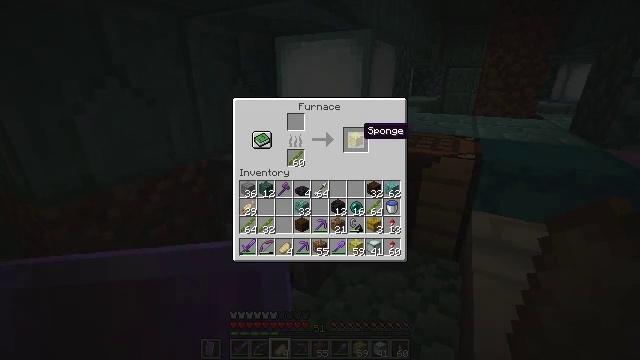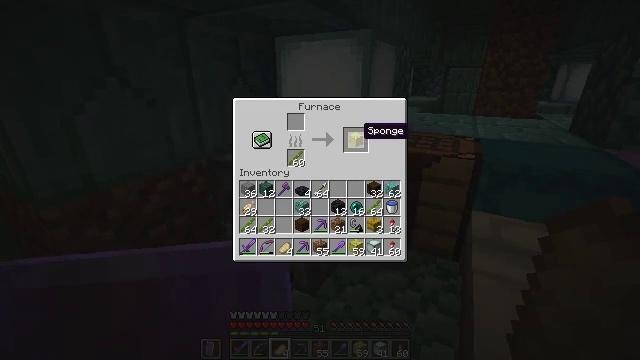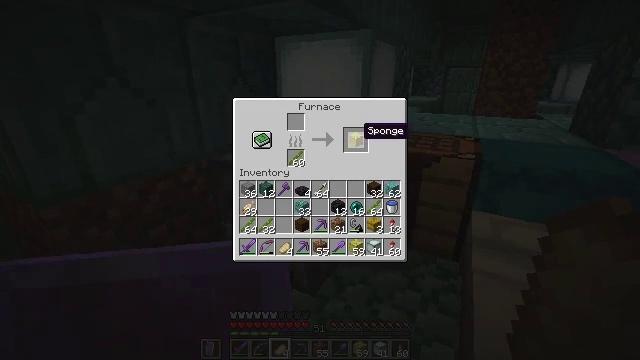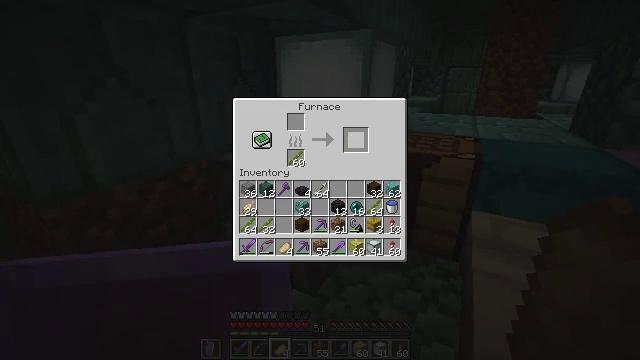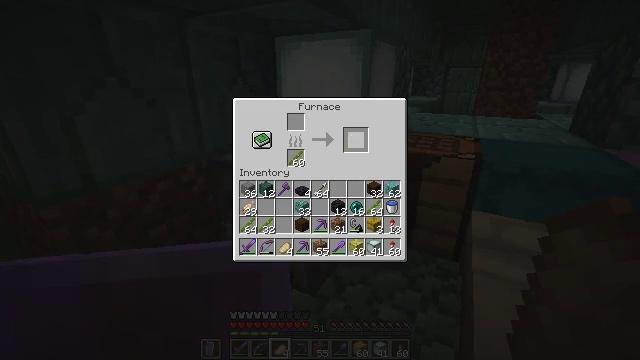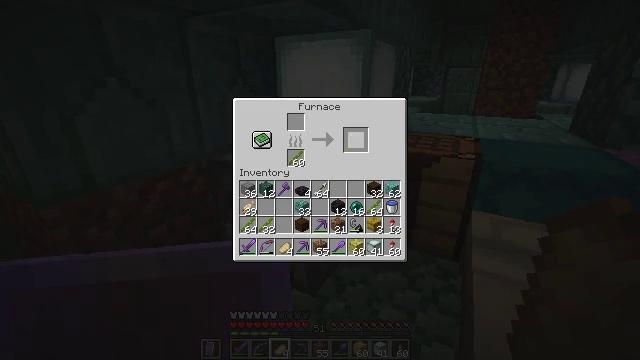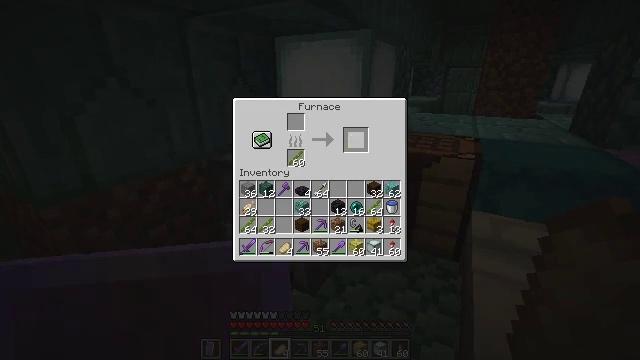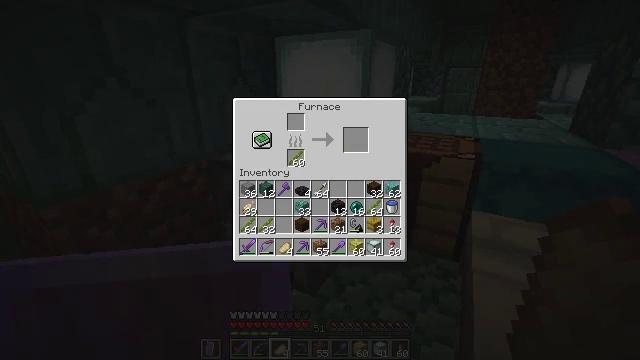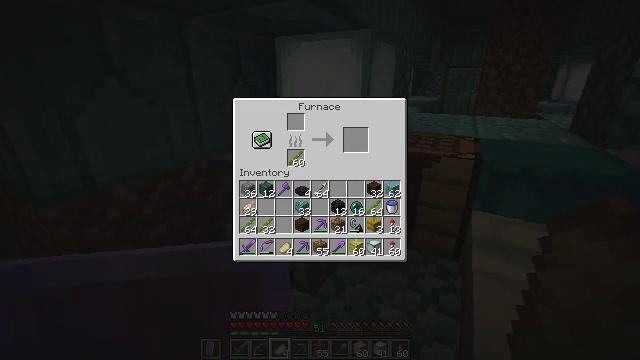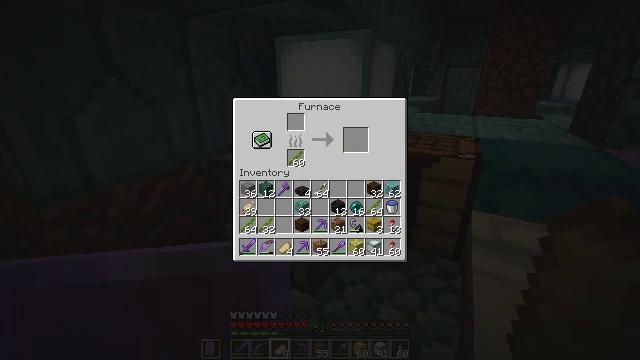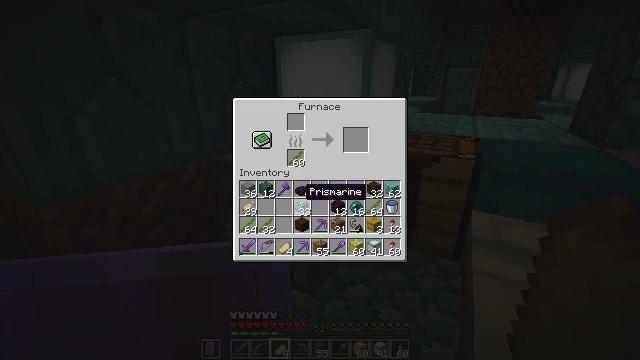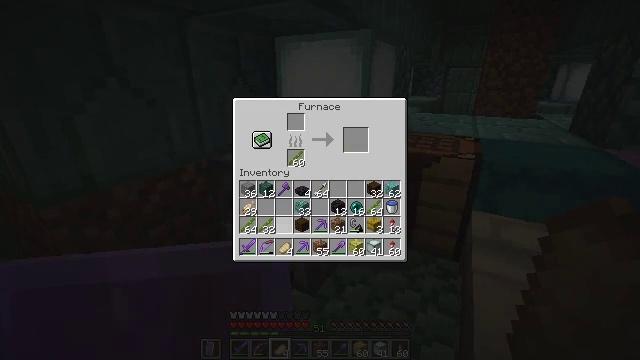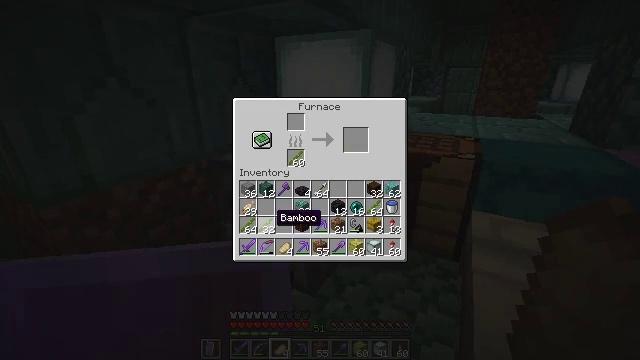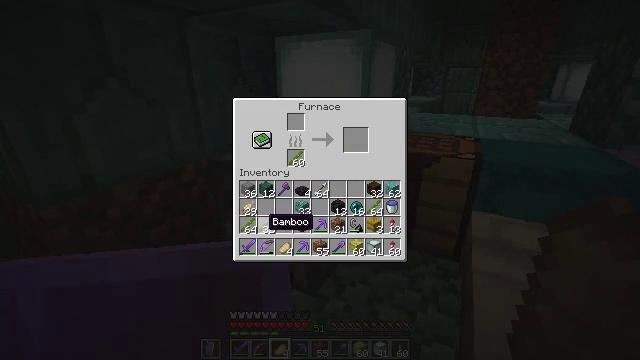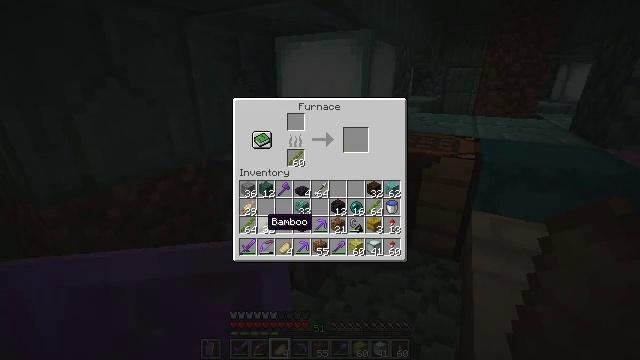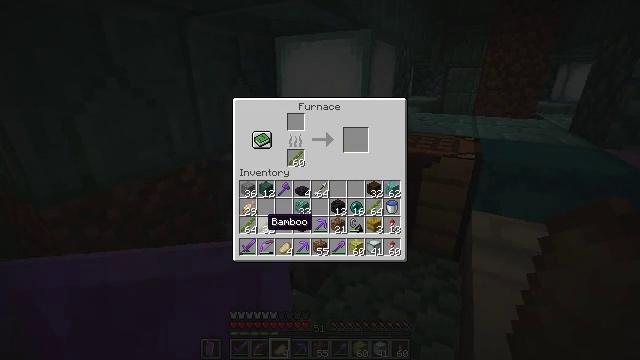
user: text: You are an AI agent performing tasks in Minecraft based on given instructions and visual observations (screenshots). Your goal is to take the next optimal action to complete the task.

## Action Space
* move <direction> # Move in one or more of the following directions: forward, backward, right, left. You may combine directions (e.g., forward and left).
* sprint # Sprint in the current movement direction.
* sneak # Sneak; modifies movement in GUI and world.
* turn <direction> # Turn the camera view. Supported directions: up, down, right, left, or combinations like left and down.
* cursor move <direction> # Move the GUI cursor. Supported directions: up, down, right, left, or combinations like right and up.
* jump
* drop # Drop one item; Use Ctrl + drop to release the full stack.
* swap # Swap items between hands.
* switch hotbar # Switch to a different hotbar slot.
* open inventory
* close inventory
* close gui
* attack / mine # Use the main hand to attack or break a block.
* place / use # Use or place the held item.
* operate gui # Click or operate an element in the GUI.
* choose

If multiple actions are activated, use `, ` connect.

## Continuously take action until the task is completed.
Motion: motion action
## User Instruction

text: craft item sponge
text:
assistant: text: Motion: sneak
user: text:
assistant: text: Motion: sneak
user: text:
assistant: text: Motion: sneak, attack / mine
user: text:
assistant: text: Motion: sneak, attack / mine
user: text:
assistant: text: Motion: sneak, attack / mine
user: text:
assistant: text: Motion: sneak, turn down
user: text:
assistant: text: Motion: sneak
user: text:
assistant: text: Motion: turn left and down
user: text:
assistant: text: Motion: turn left and down
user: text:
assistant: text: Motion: turn left and down
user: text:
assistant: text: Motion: turn left and down
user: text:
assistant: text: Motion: turn left and down
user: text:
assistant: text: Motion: turn left
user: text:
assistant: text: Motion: no_op
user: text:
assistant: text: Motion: no_op
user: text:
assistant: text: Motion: no_op
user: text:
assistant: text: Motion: no_op
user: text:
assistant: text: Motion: sneak
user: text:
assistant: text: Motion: sneak
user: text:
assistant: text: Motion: sneak
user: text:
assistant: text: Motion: sneak, attack / mine
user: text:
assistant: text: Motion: sneak, attack / mine
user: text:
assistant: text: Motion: sneak, attack / mine
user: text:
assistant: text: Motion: sneak
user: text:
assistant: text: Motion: sneak
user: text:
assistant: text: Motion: no_op
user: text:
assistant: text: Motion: no_op
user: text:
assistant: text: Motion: no_op
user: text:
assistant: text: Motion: no_op
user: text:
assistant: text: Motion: no_op